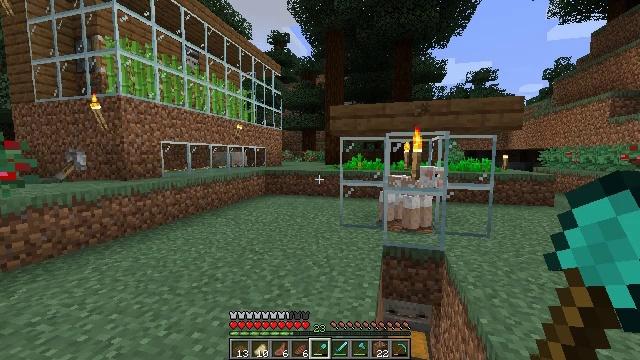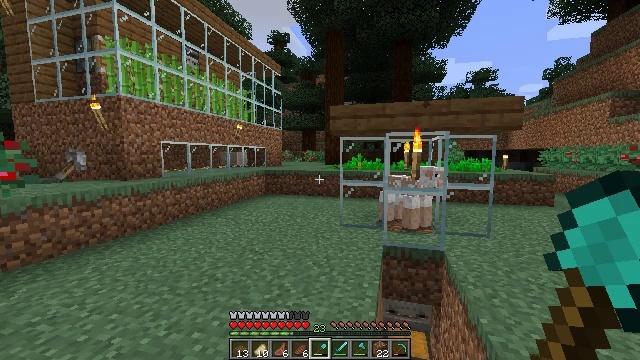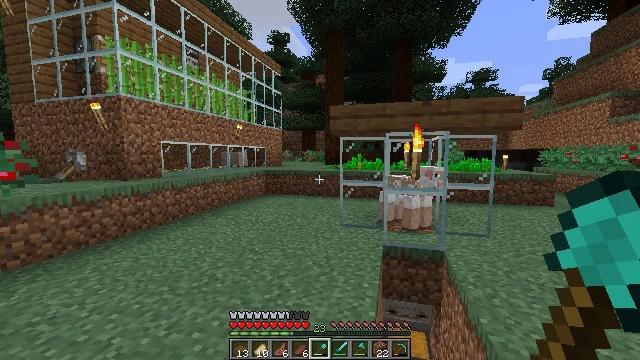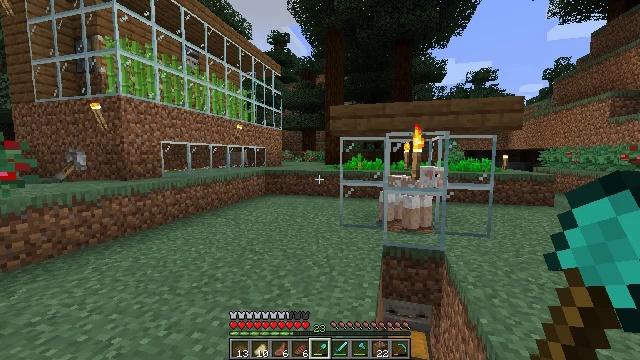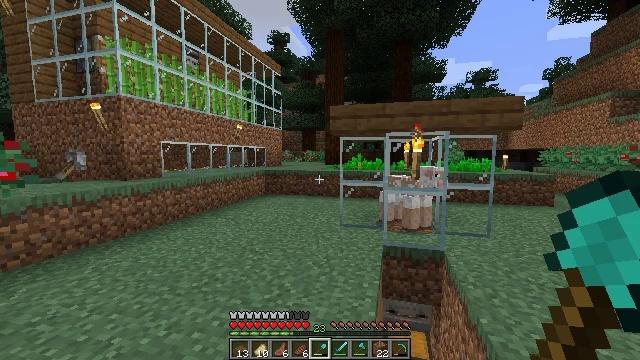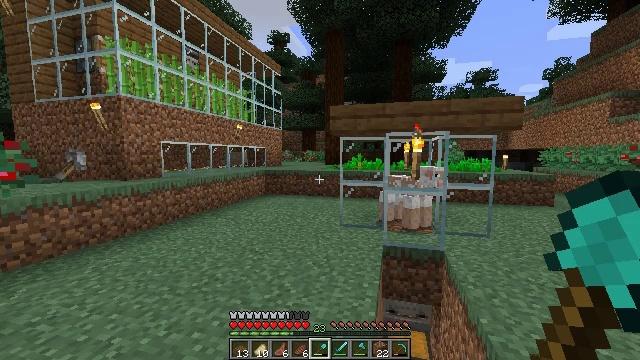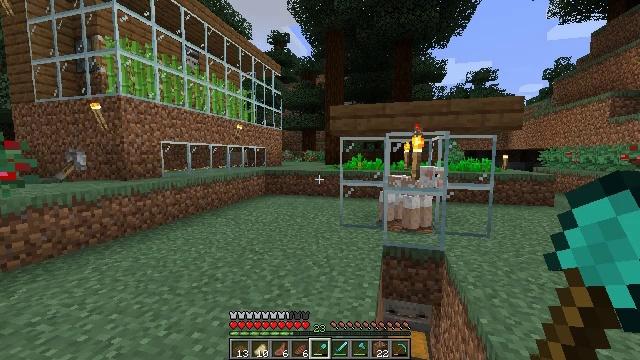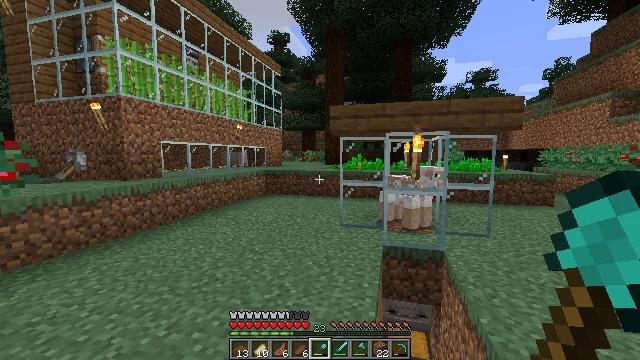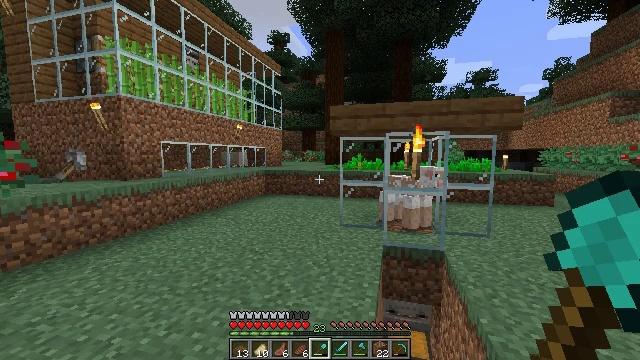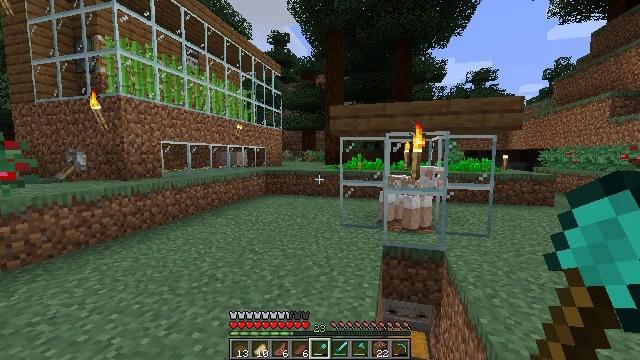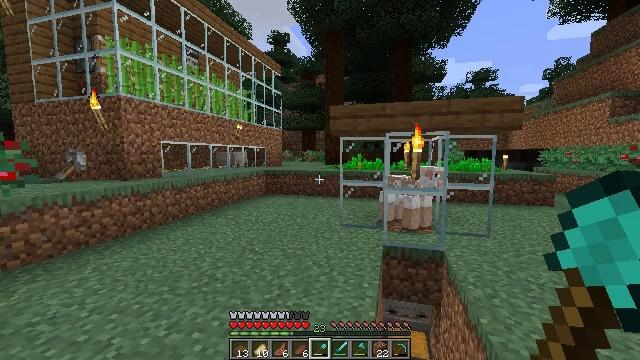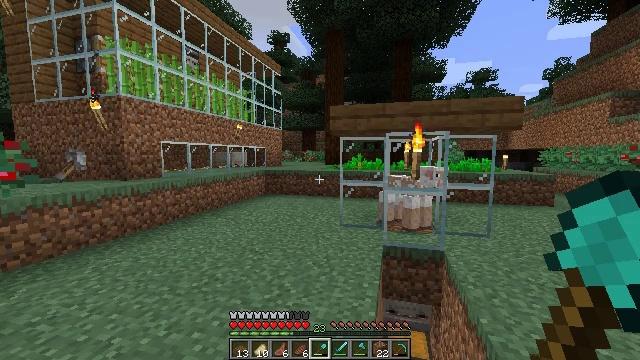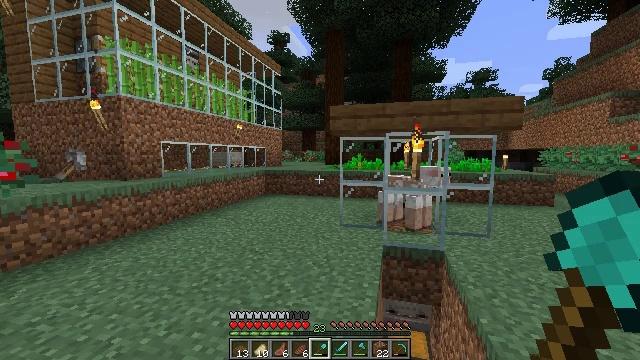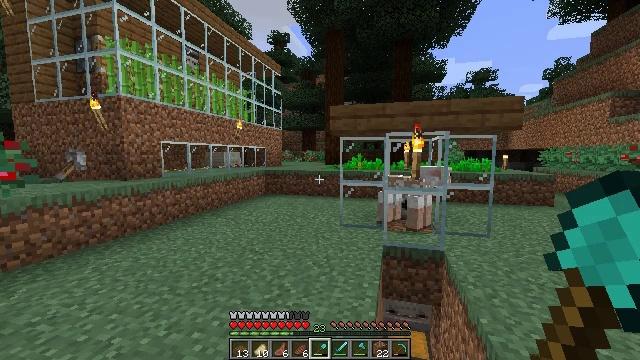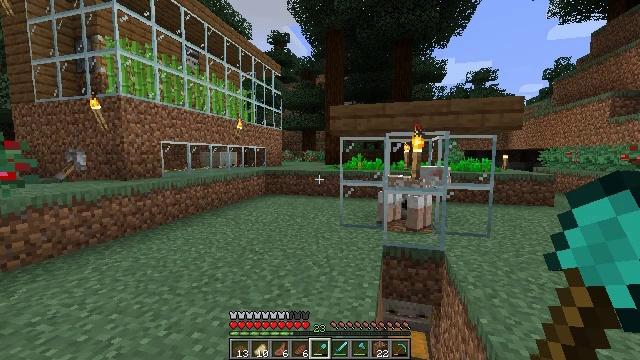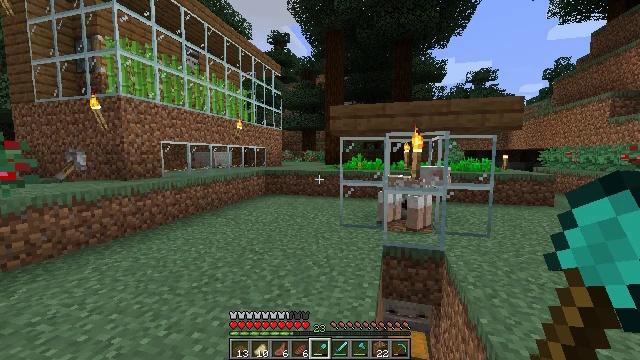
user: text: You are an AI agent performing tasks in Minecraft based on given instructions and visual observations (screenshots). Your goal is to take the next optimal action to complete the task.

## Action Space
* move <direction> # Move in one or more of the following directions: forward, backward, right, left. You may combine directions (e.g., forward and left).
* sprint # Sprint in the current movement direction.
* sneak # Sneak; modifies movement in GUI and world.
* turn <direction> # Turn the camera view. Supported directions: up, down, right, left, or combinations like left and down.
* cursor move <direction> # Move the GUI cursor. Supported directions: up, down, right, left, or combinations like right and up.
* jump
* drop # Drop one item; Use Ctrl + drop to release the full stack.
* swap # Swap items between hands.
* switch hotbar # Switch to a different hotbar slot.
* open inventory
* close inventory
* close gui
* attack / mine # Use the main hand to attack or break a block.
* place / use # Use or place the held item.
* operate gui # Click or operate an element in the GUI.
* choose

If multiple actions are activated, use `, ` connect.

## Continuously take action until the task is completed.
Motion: motion action
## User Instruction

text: Combat the cow.
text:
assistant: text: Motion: no_op
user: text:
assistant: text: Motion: no_op
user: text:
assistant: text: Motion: no_op
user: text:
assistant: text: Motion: no_op
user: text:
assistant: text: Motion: no_op
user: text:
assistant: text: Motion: no_op
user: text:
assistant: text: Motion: no_op
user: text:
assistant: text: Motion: no_op
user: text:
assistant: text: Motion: no_op
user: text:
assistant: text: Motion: no_op
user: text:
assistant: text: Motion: no_op
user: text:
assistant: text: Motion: no_op
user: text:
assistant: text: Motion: no_op
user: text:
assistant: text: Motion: no_op
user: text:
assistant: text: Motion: no_op
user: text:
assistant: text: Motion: no_op
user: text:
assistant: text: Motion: no_op
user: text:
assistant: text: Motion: no_op
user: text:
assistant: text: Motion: no_op
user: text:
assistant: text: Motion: no_op
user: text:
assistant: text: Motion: no_op
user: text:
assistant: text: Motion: no_op
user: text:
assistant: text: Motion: no_op
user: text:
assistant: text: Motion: no_op
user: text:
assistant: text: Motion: no_op
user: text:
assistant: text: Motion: no_op
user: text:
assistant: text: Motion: no_op
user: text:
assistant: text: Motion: no_op
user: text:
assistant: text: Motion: no_op
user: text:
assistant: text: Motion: no_op